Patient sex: F
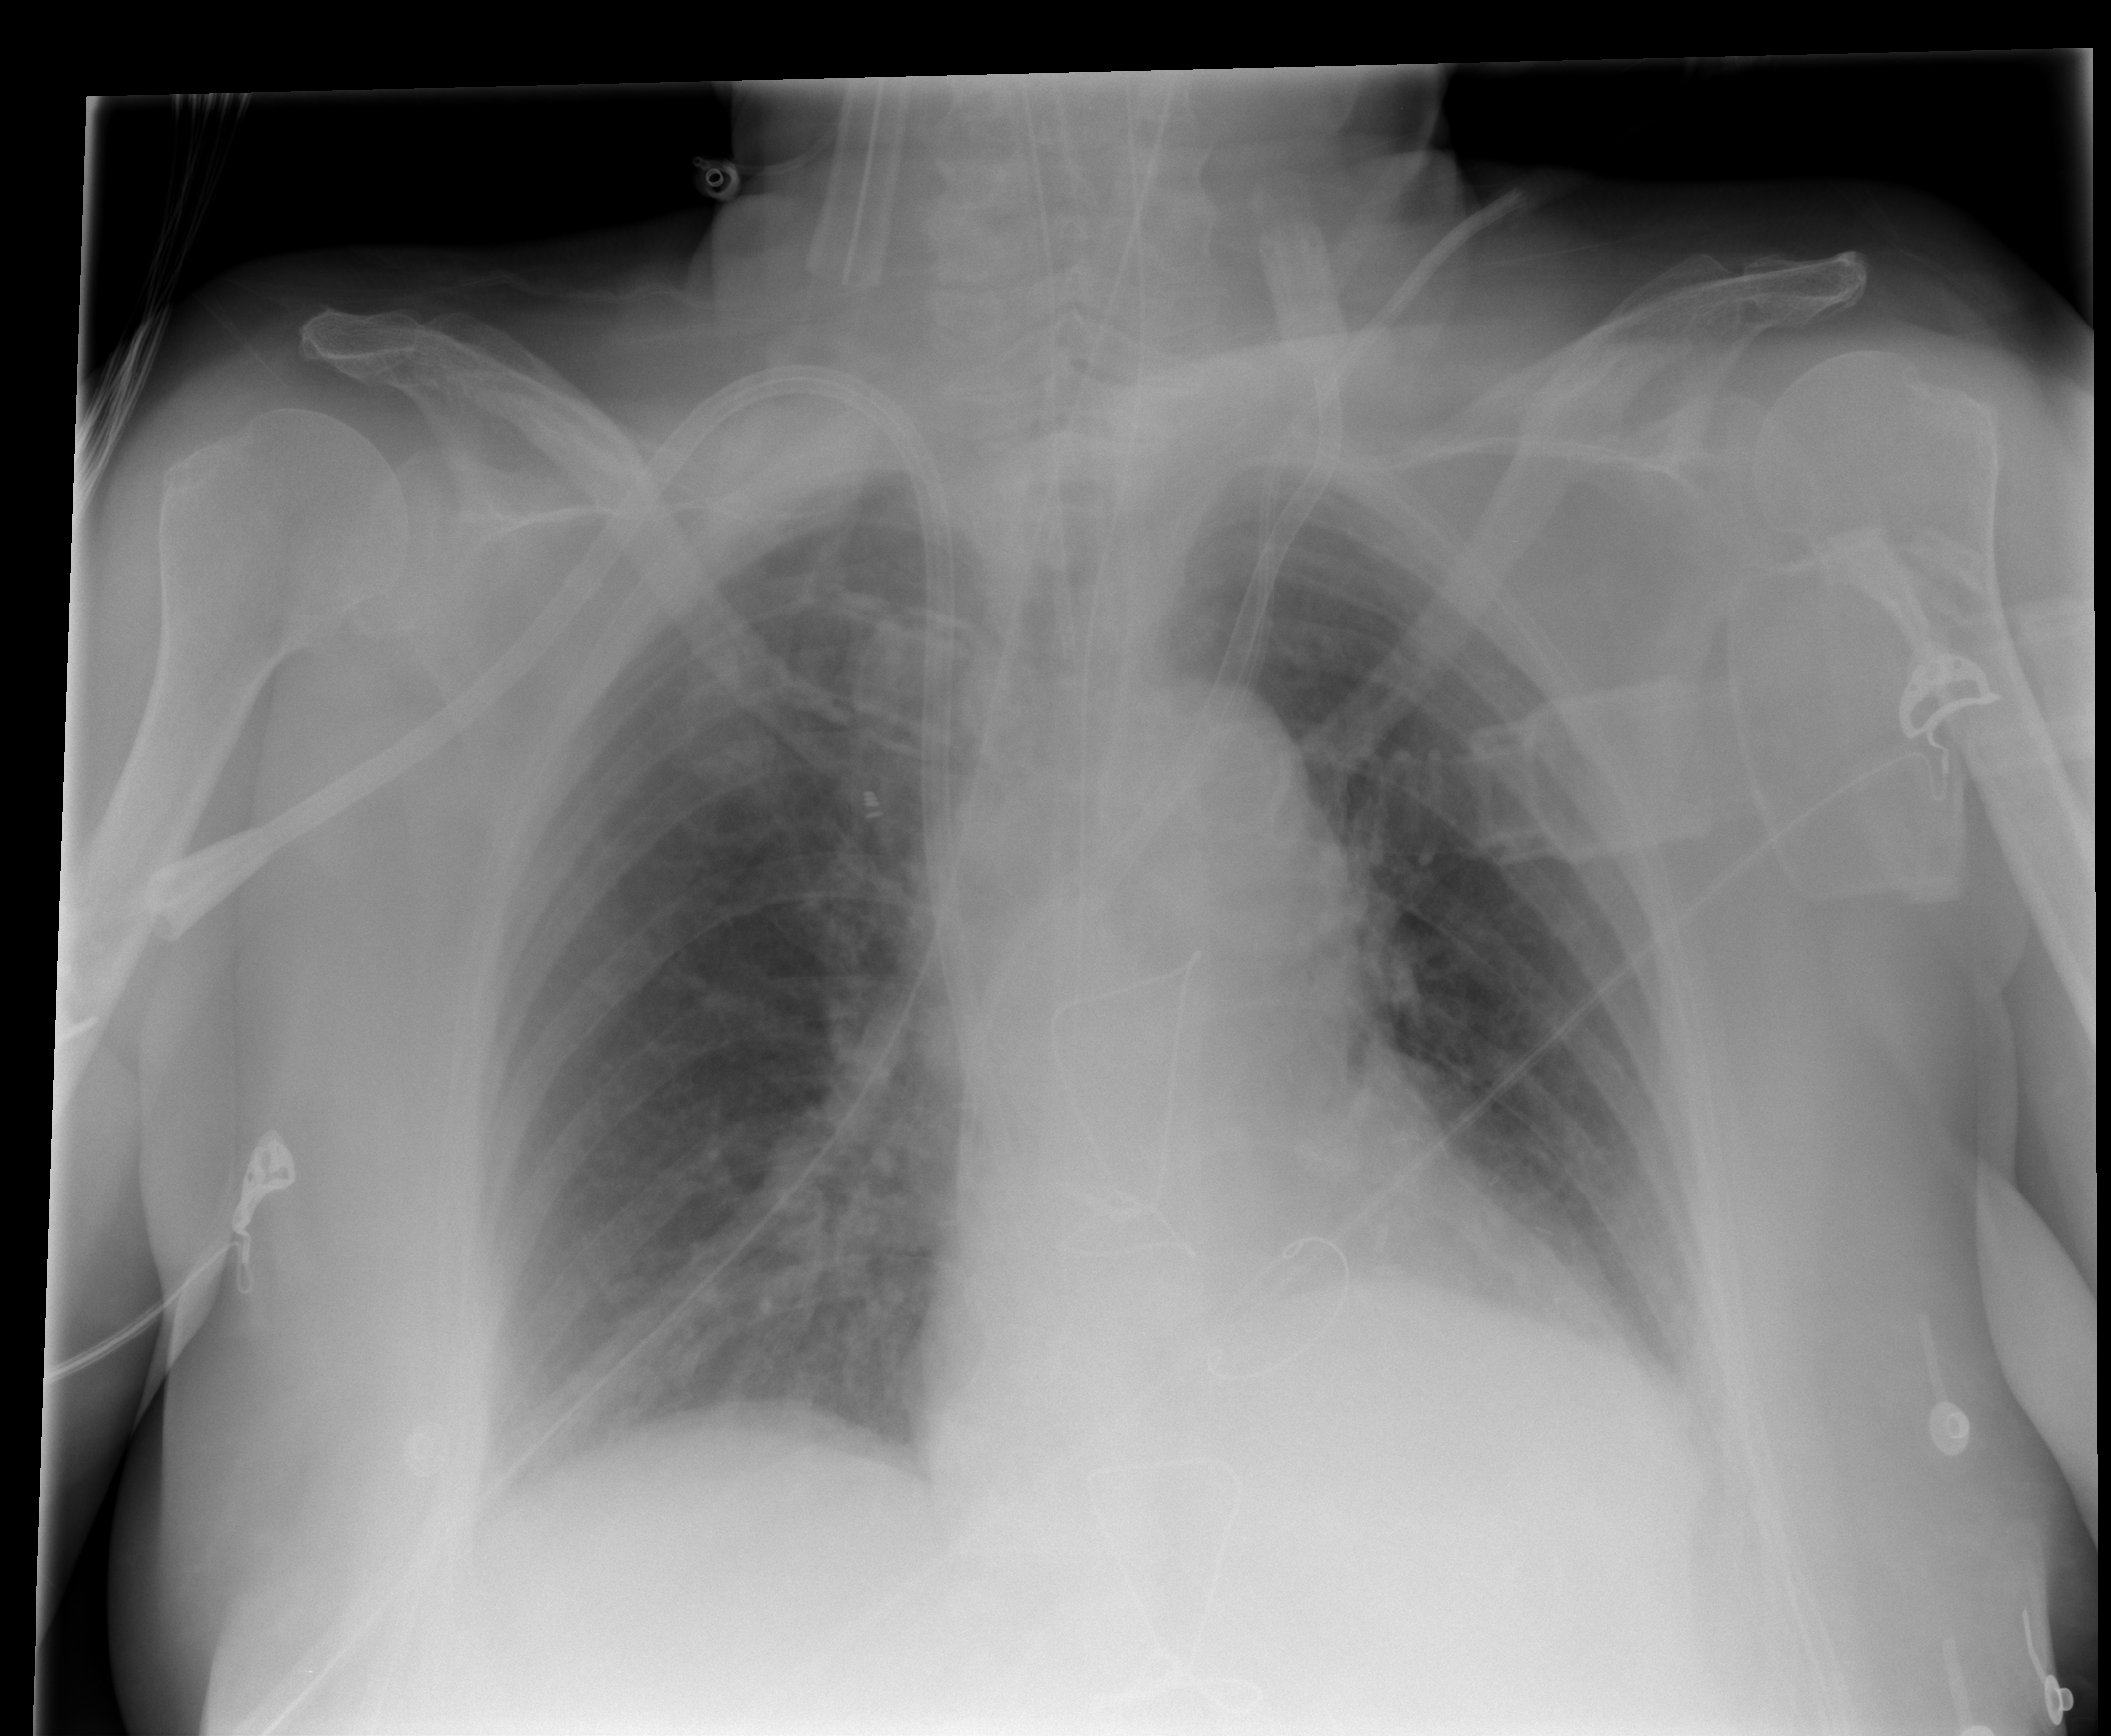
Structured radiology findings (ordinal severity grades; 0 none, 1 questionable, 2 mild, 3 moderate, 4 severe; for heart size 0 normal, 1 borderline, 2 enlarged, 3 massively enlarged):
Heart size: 1
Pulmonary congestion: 1
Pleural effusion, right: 0
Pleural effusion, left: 1
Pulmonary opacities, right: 0
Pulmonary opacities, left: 0
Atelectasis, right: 0
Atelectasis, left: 0